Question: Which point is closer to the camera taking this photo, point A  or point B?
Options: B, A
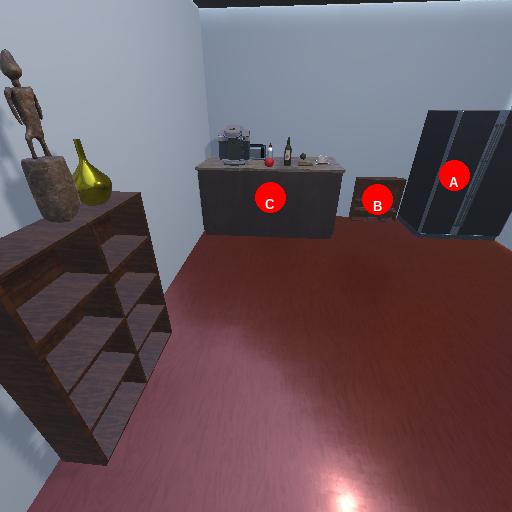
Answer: B